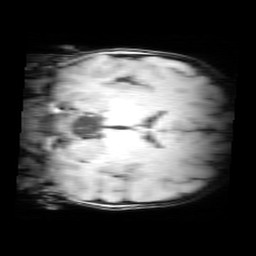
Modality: MP2RAGE
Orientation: coronal
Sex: male
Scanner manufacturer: siemens
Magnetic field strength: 3 T
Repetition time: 5 s
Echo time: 0.00368 s